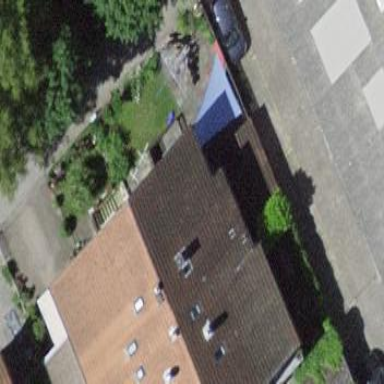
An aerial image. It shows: Semidetached house.